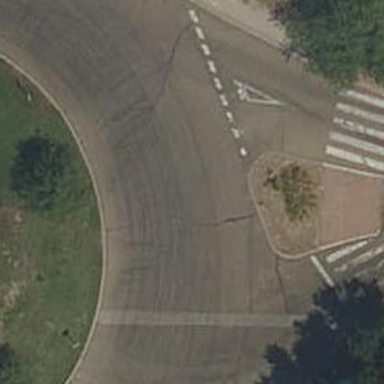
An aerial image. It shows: Residential road with roundabout.